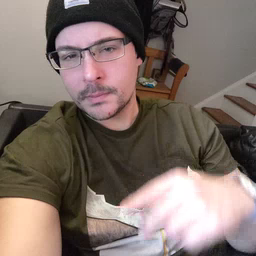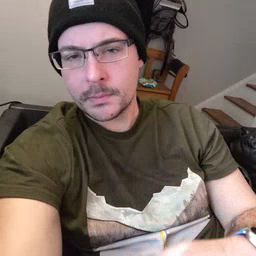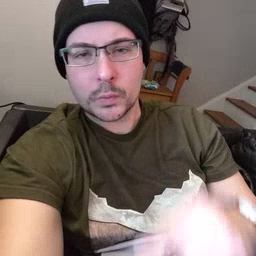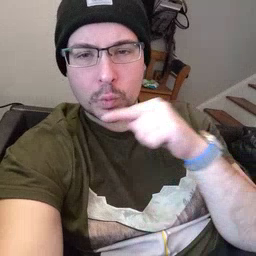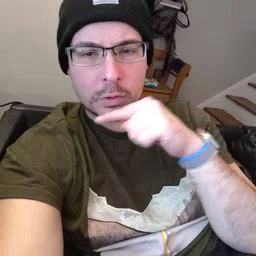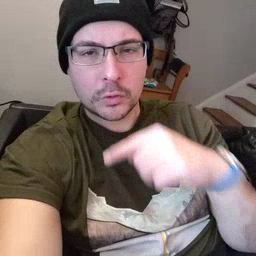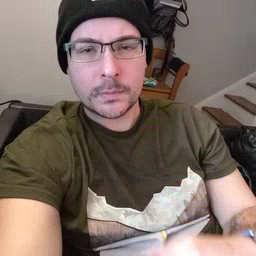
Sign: toothbrush